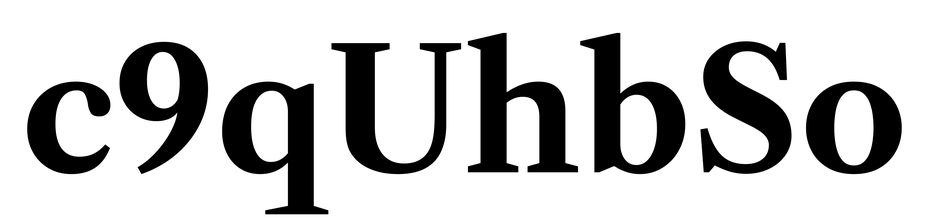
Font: LibreCaslonText_Bold